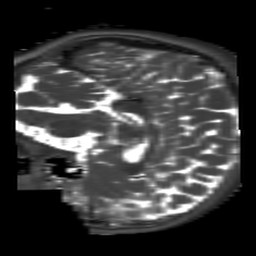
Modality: T2map
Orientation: sagittal
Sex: female
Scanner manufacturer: siemens
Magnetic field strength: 3 T
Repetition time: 4 s